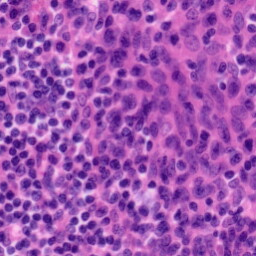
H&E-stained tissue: Tonsil